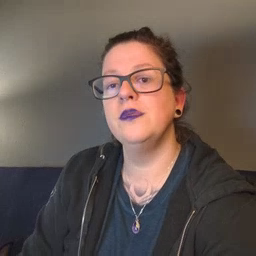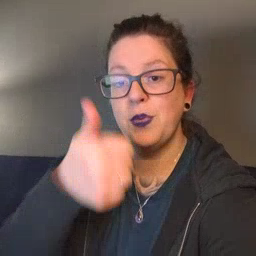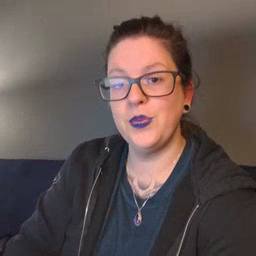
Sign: tomorrow